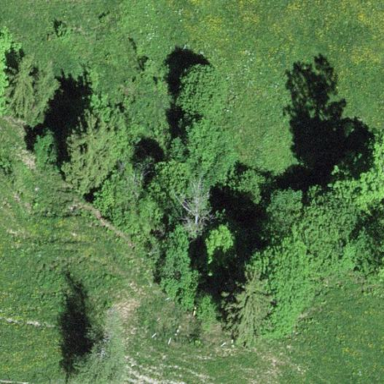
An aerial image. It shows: Area covered in scrub vegetation.